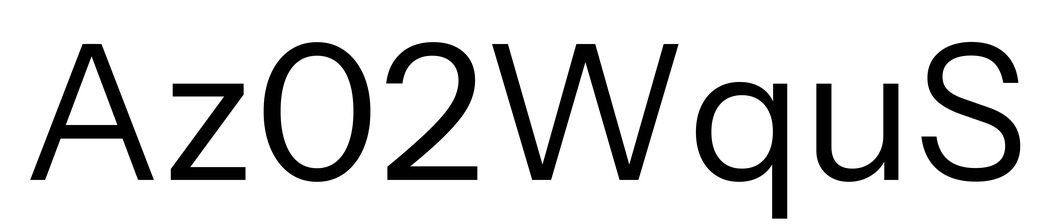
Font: InstrumentSans_Regular